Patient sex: M
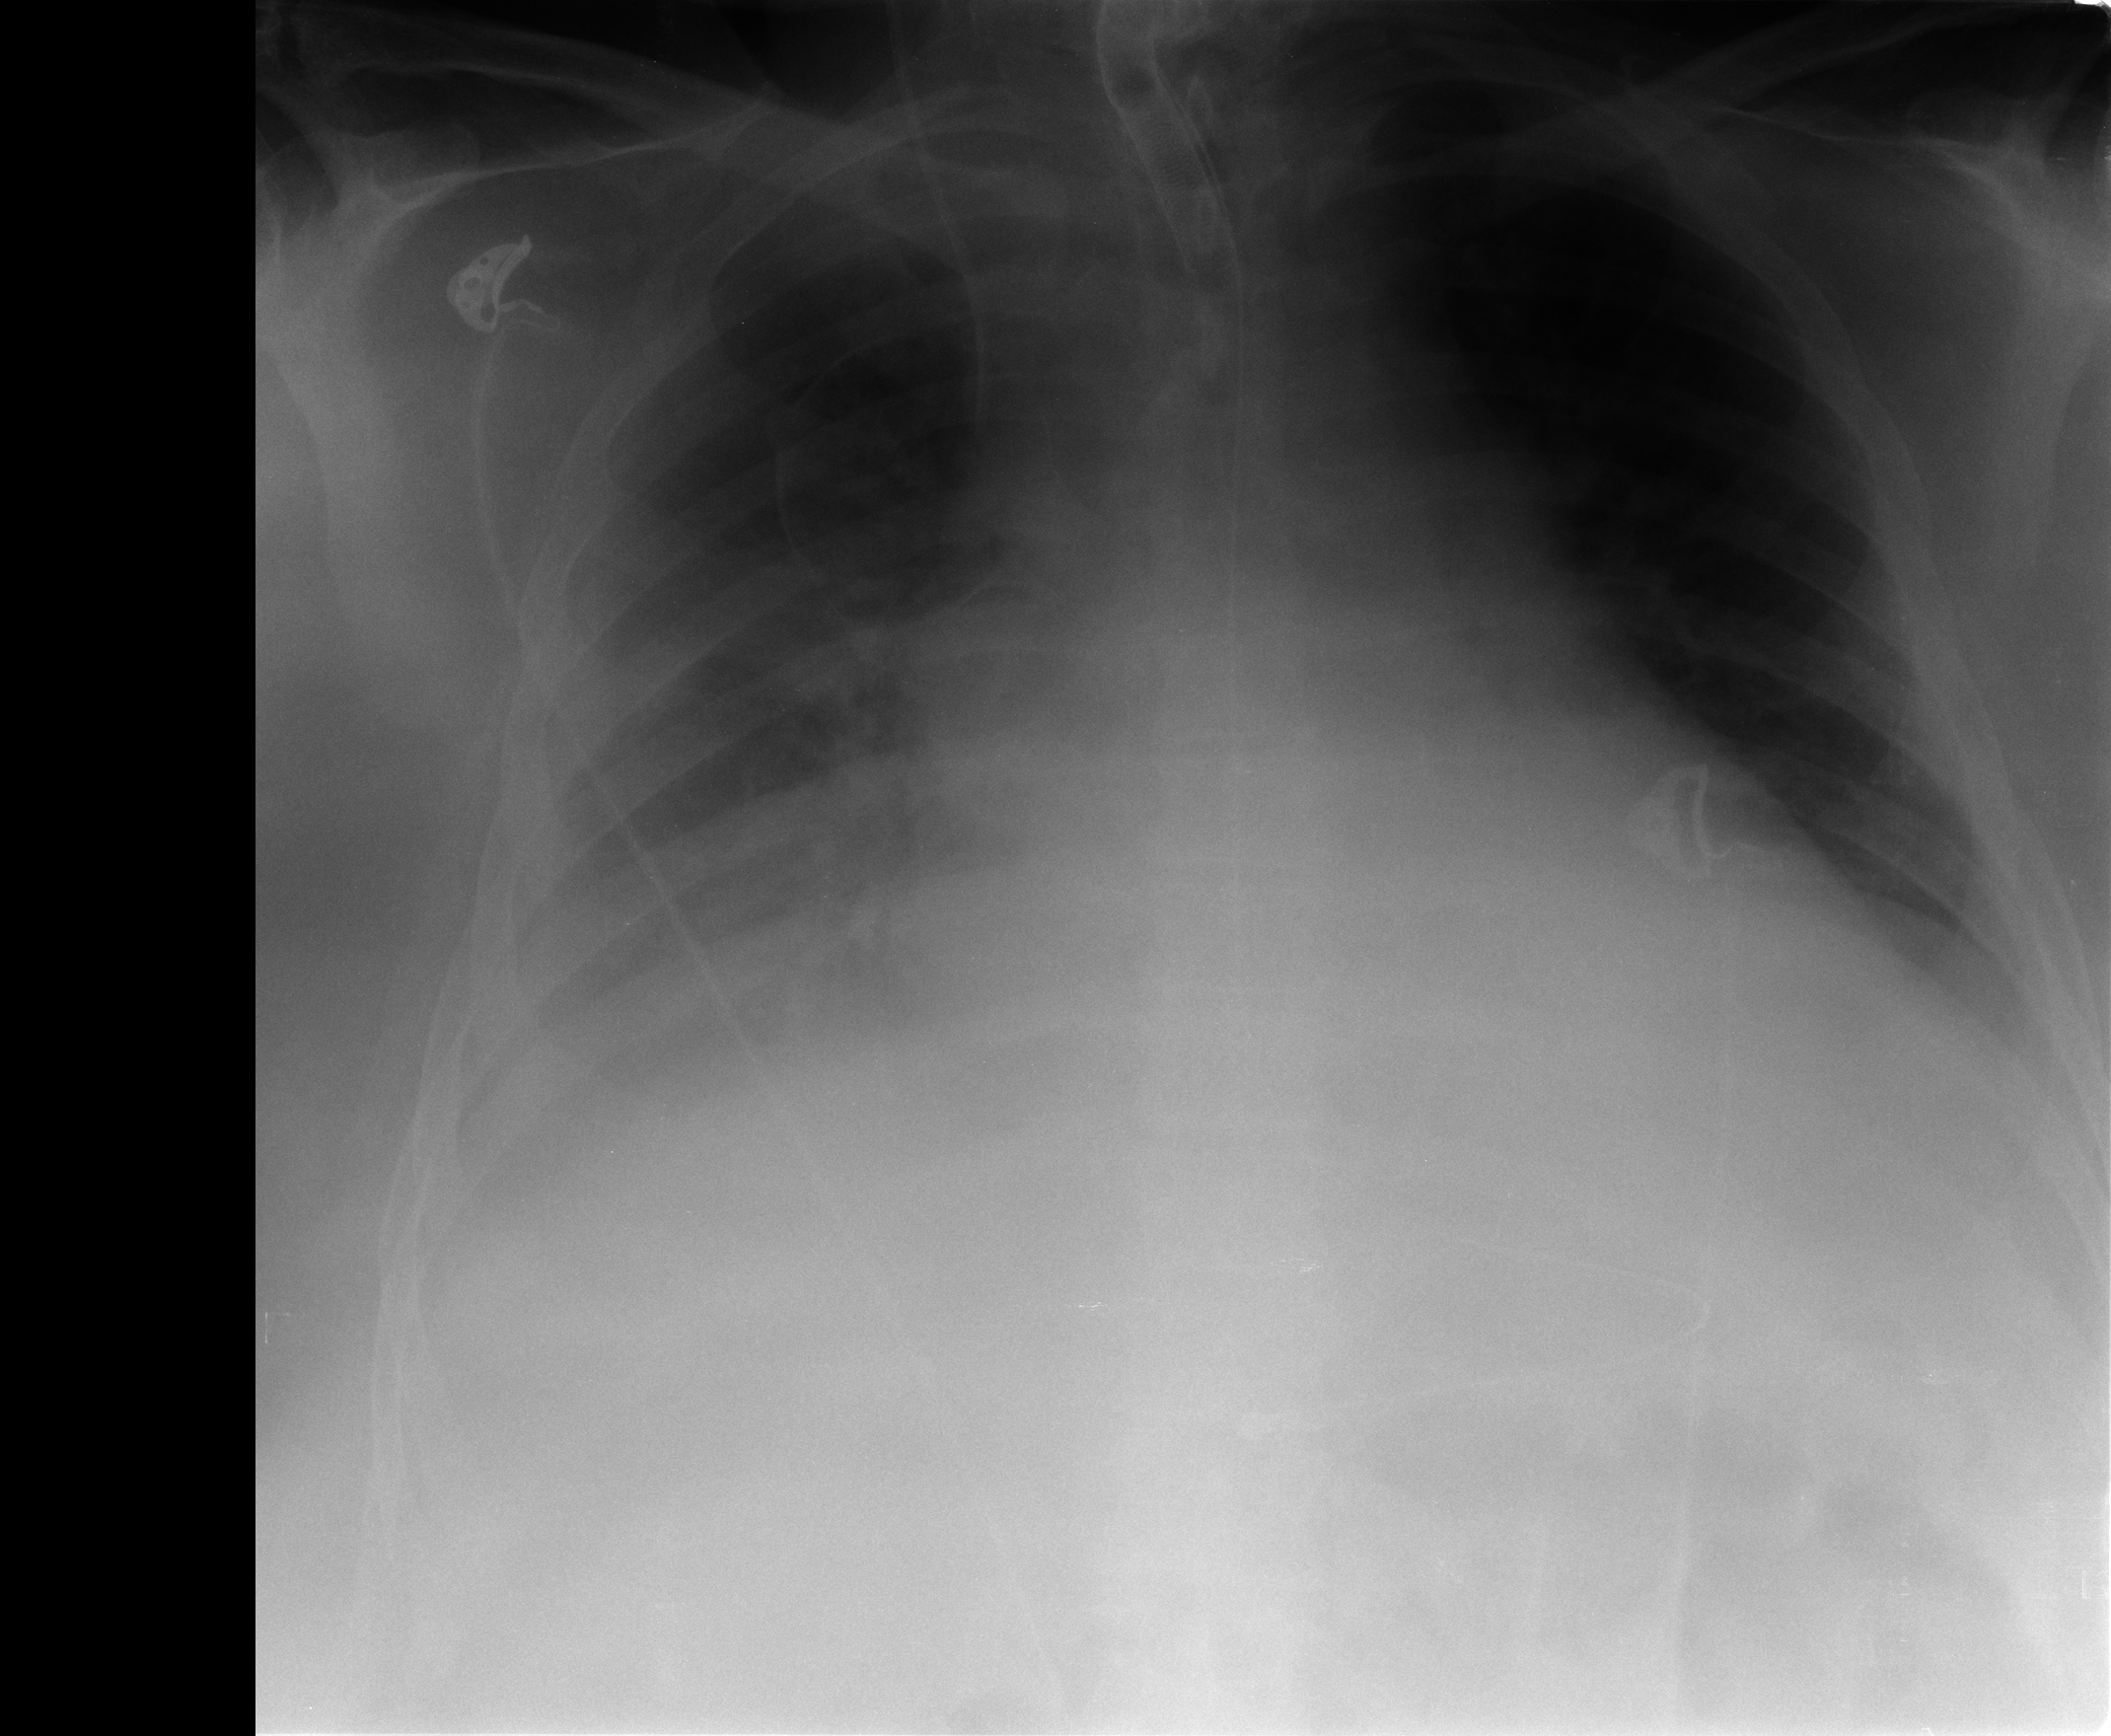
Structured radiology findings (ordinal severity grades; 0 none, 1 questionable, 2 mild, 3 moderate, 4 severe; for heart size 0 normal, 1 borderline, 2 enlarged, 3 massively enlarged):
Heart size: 2
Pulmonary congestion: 2
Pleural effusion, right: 3
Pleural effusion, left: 2
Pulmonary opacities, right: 2
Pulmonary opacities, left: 0
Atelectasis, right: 2
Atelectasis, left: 2